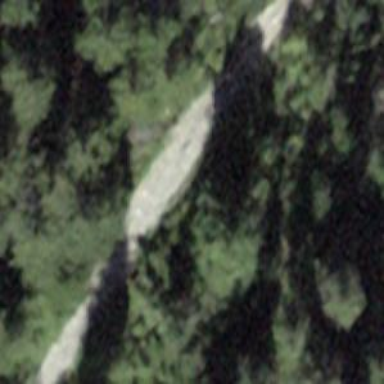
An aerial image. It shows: Rocky path.